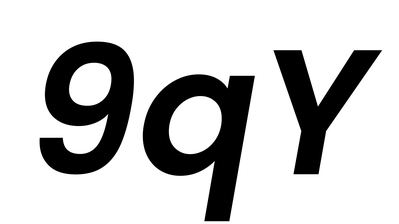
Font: Poppins-SemiBoldItalic